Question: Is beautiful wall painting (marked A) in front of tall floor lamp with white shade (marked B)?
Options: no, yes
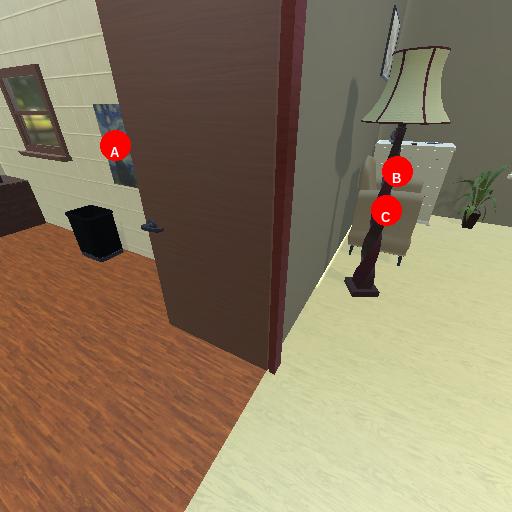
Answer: no